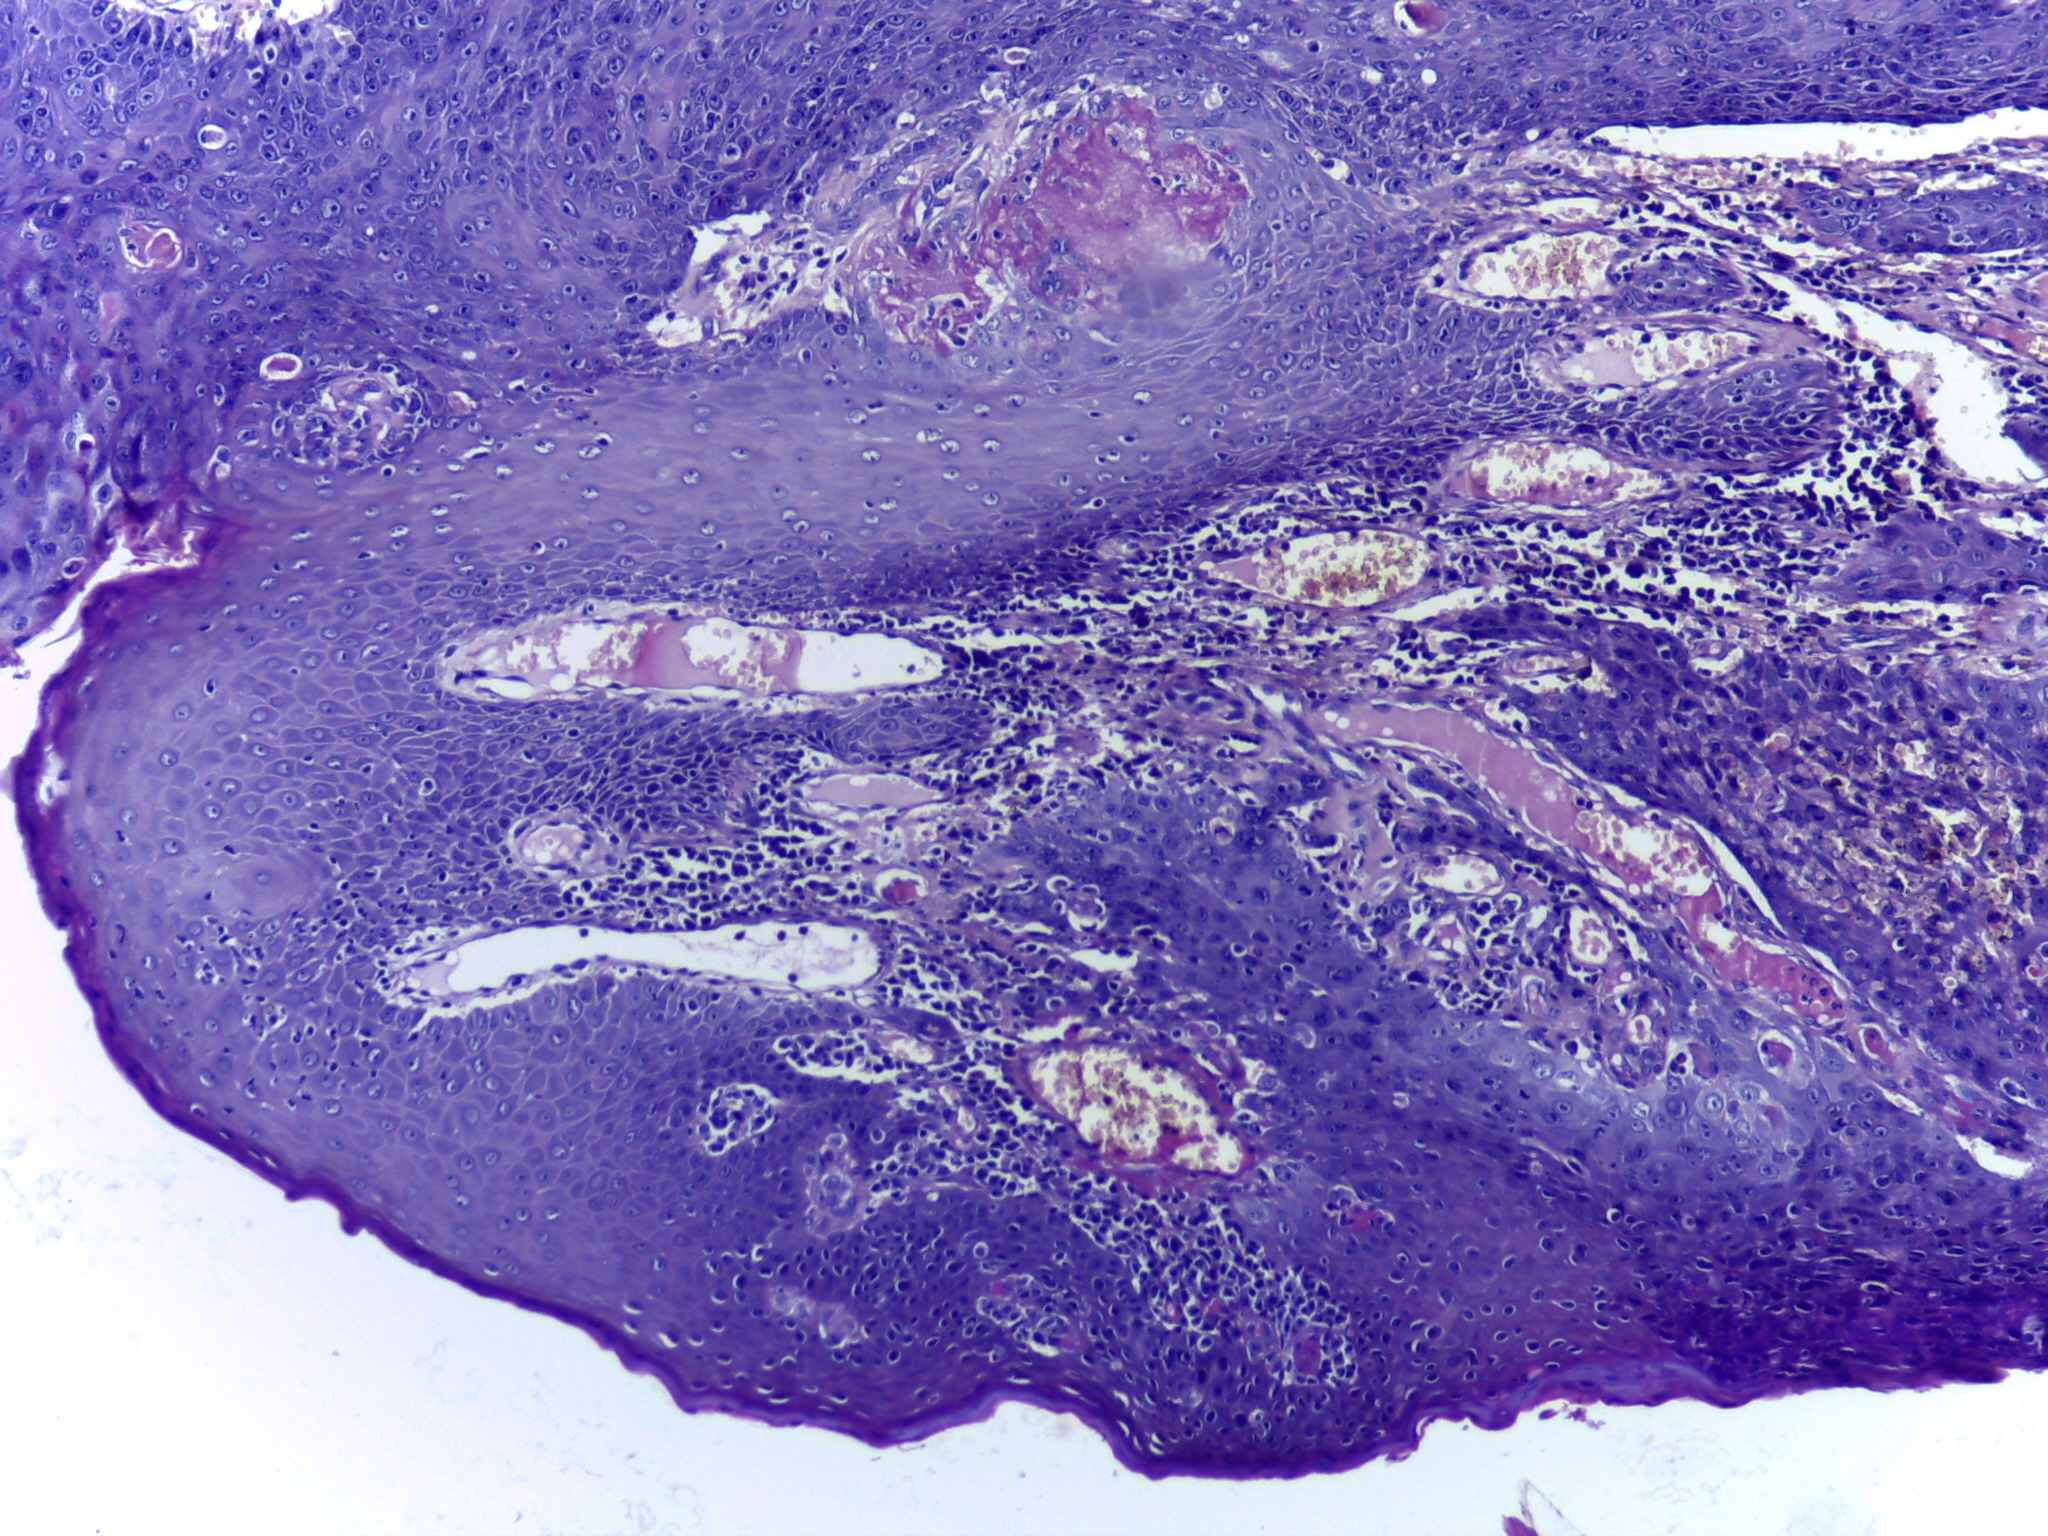
Diagnosis: OSCC